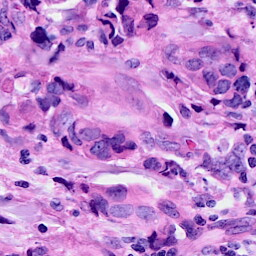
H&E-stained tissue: Breast